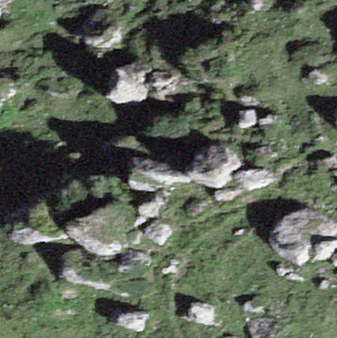
Label: bouldering_area